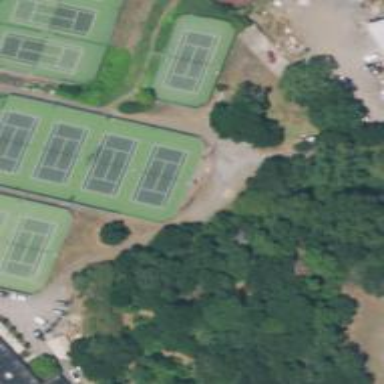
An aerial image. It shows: Tennis court on the leisure land pitch.